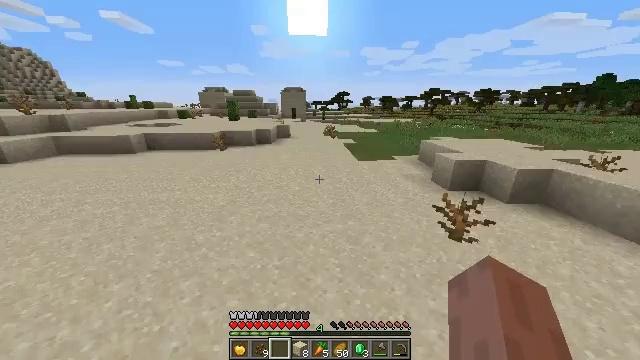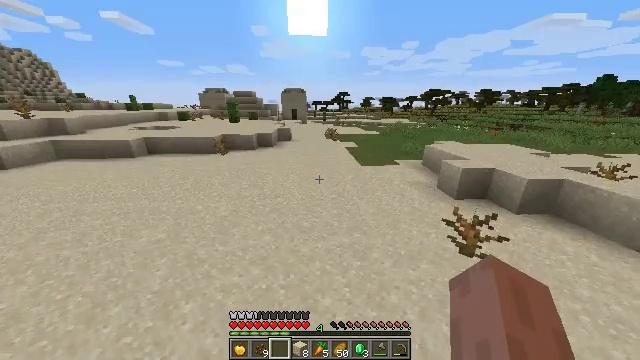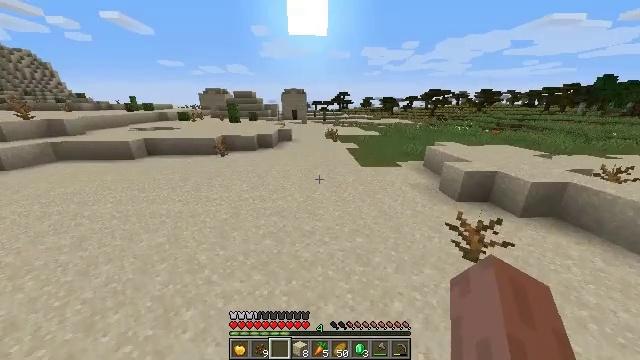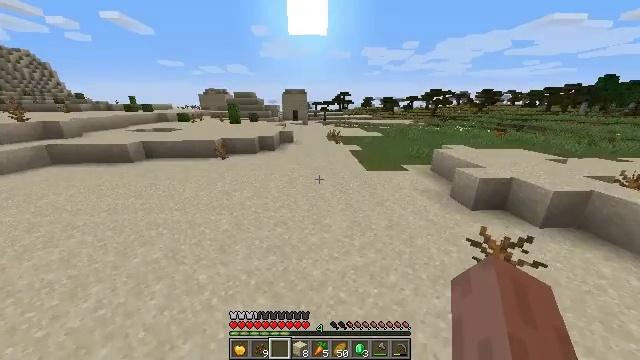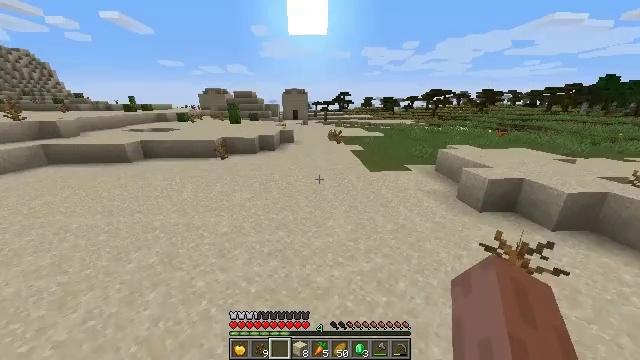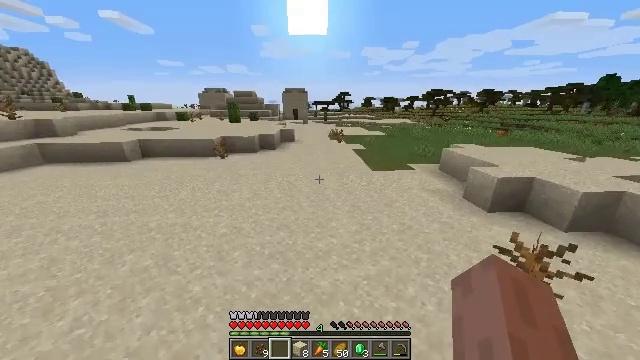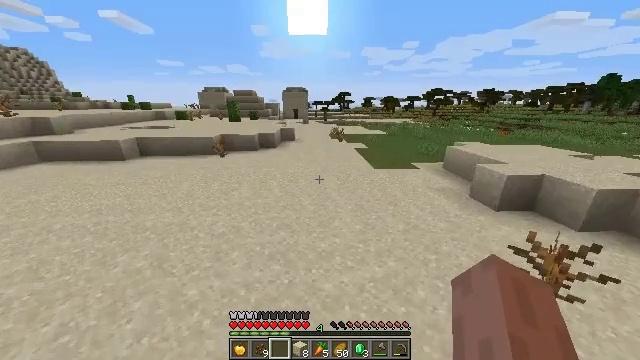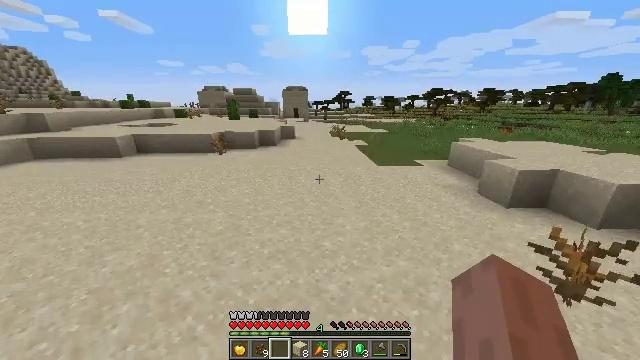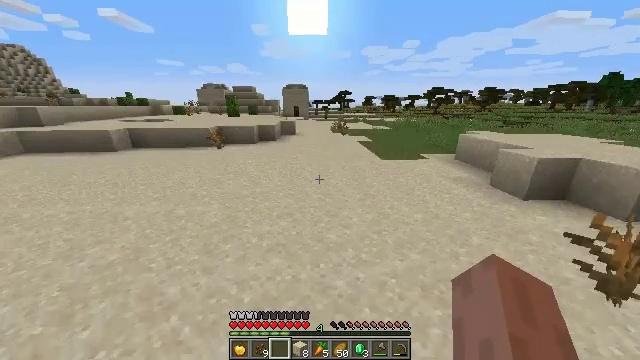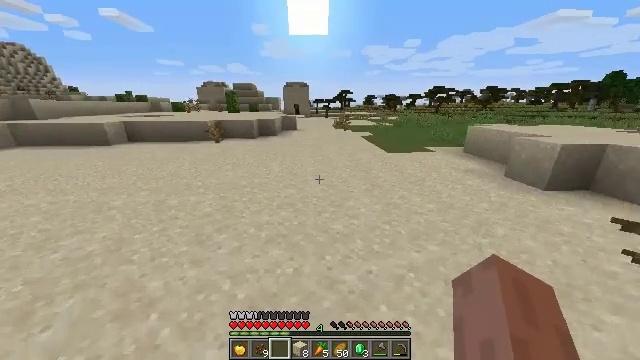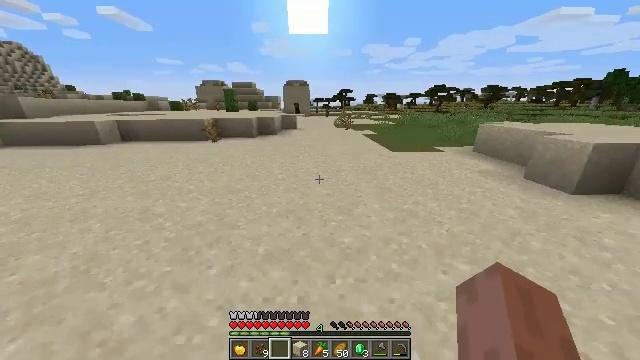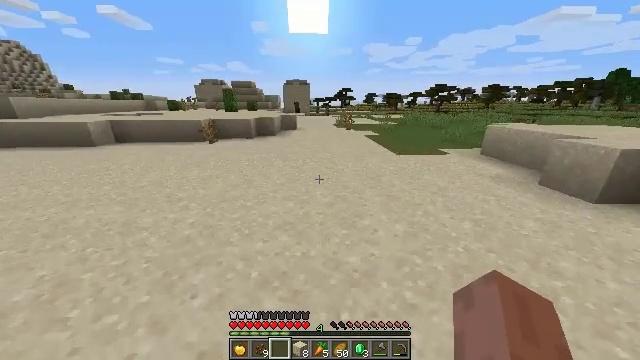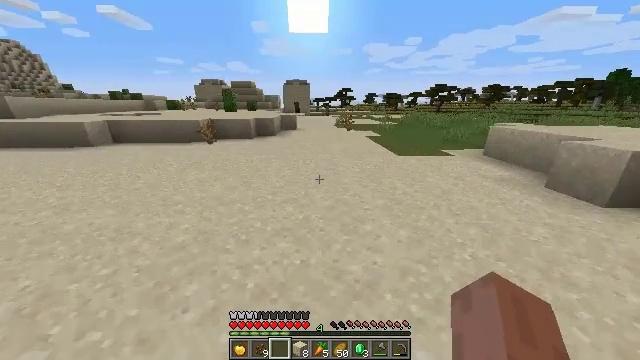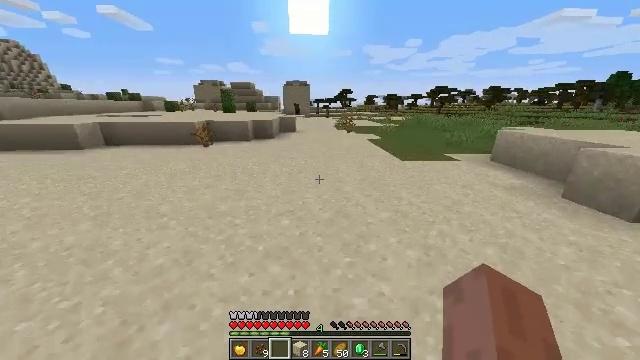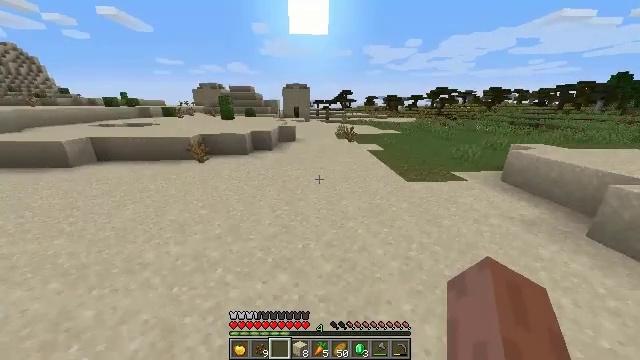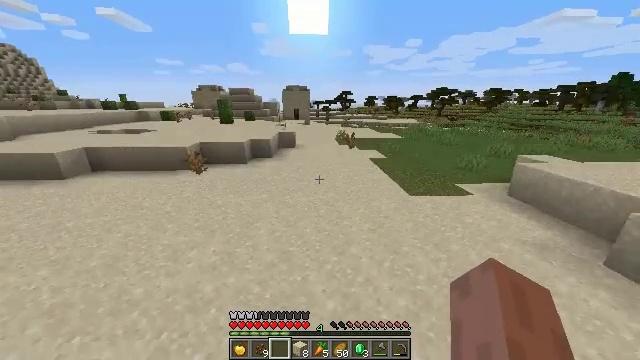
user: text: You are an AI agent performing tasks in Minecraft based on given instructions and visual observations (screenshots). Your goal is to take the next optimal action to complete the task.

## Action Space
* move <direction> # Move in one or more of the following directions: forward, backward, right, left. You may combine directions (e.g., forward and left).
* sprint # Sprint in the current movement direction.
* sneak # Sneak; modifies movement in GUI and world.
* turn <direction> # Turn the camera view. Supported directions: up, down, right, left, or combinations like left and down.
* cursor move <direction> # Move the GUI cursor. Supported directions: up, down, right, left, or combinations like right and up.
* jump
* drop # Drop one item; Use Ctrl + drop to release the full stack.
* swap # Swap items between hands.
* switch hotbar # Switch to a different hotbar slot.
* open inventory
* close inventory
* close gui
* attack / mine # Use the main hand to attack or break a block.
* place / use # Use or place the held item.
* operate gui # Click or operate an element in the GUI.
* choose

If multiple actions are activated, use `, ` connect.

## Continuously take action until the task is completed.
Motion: motion action
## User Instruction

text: Gather the yellow bed by attacking it.
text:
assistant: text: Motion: move forward
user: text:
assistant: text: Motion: move forward
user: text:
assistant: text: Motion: move forward
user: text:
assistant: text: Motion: move forward
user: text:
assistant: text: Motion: move forward
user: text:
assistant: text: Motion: move forward
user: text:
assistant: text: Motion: move forward, sprint
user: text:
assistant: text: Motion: move forward, sprint
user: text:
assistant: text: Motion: move forward, sprint
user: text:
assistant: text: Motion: move forward, sprint
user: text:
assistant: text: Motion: move forward
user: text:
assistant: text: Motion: move forward
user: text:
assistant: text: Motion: move forward, jump
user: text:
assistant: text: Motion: move forward, jump
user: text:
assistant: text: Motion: move forward, jump
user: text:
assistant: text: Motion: move forward, jump
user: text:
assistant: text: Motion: move forward, turn left and down, jump
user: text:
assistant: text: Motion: move forward, jump
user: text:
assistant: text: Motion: move forward, jump
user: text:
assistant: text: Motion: move forward, jump
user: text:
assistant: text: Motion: move forward, jump
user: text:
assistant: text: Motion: move forward, jump
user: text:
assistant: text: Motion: move forward, jump
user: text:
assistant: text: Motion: move forward, jump
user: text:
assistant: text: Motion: move forward, jump
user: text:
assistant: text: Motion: move forward, jump
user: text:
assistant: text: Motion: move forward, jump
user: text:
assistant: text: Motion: move forward, jump
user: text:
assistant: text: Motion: move forward, jump
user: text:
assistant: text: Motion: move forward, jump